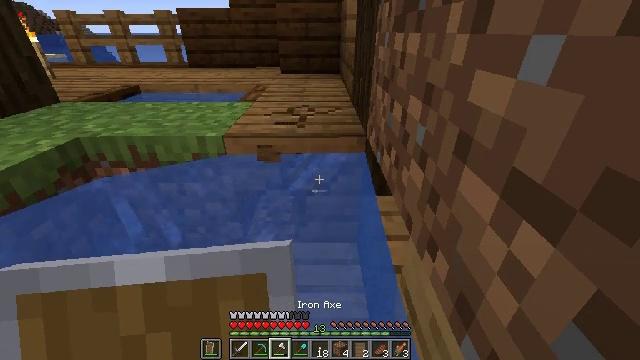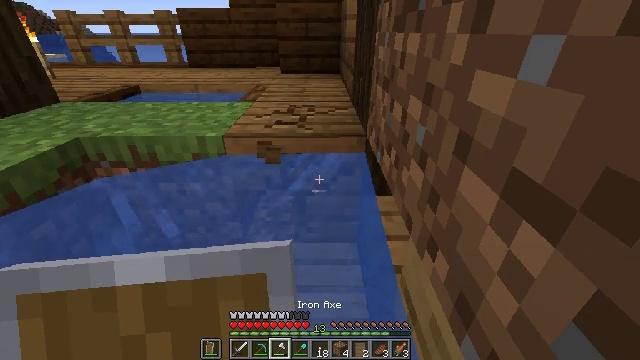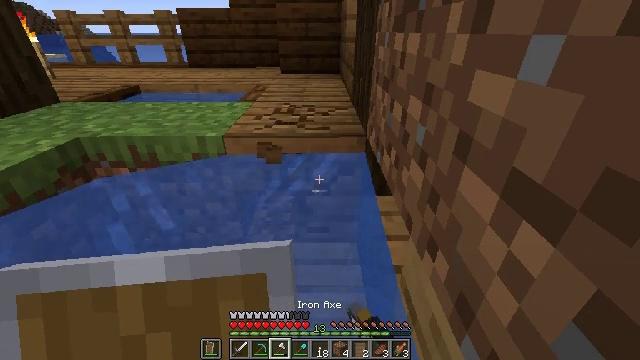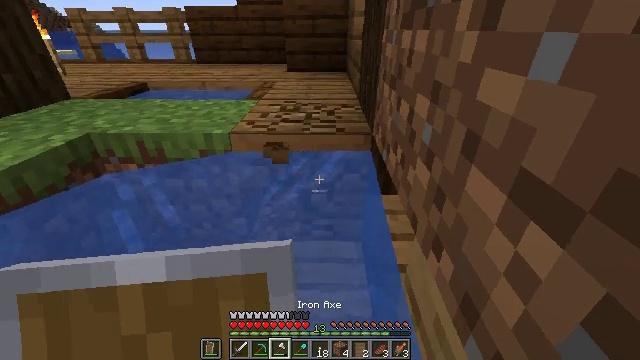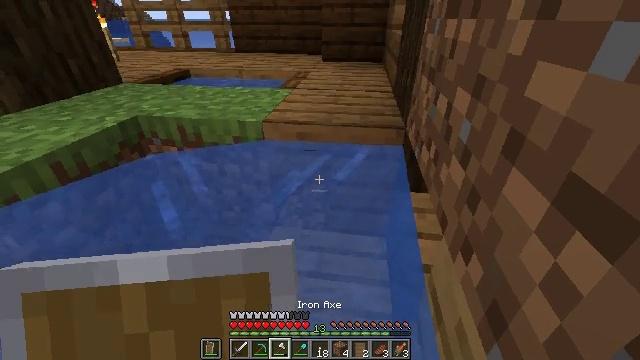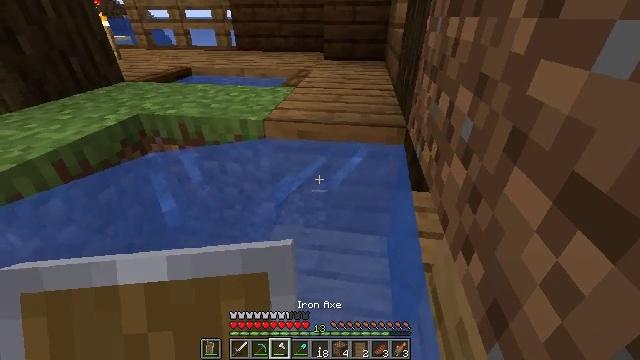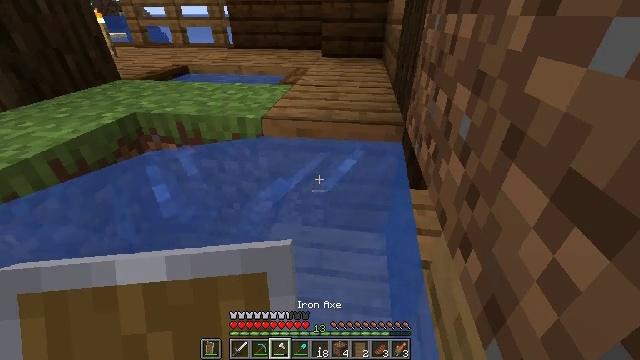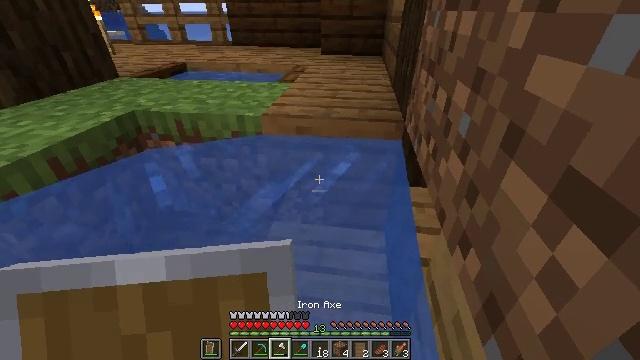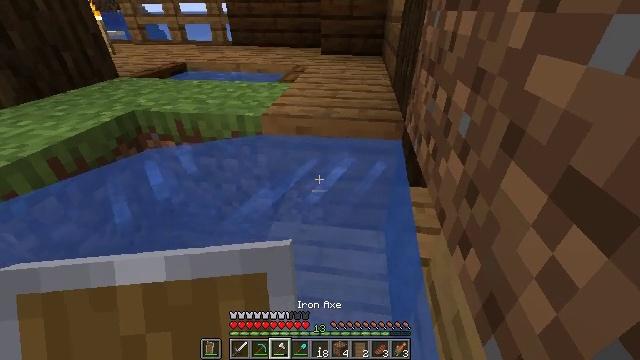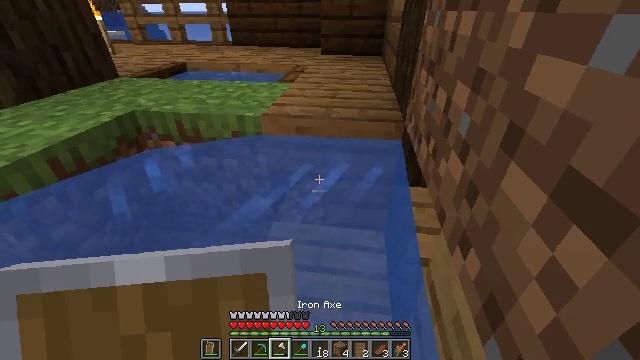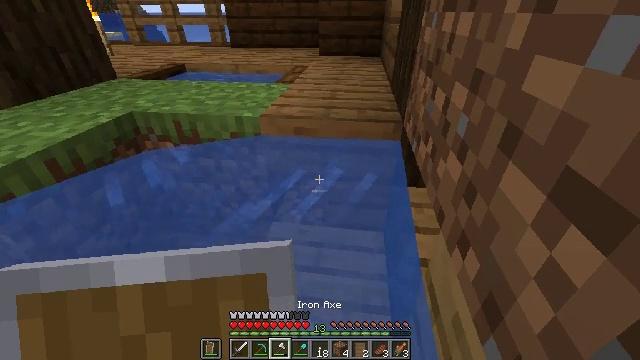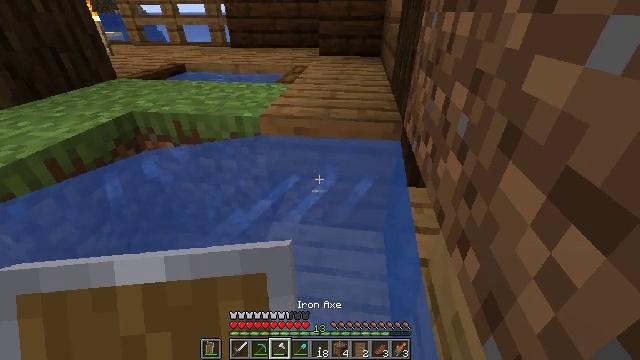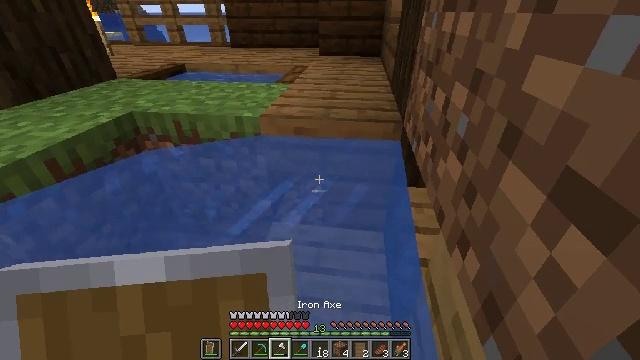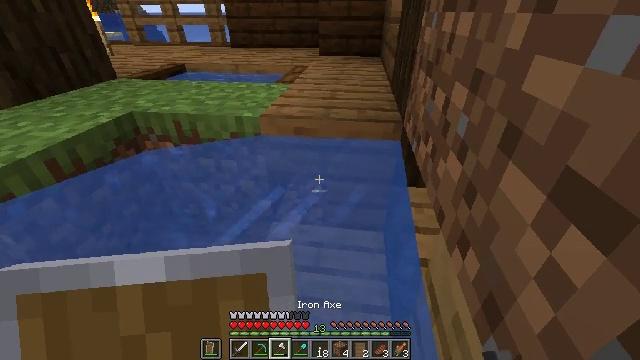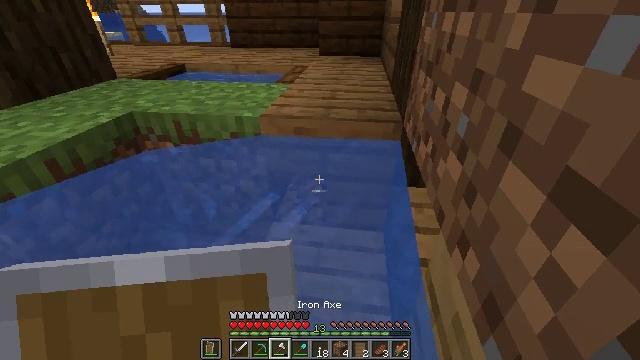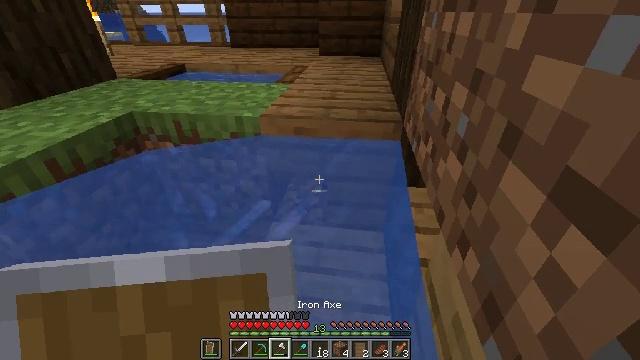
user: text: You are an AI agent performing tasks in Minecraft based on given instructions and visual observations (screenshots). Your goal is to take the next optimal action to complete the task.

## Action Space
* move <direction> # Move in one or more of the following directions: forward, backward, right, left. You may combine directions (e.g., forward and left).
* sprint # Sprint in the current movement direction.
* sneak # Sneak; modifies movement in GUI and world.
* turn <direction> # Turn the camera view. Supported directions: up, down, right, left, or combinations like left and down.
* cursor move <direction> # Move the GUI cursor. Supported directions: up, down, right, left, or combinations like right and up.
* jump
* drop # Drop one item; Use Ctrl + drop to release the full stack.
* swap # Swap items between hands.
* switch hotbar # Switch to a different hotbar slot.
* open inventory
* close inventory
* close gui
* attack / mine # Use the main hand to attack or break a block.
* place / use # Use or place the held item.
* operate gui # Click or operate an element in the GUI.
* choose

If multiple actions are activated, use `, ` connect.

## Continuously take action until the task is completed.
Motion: motion action
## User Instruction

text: Break the spruce stairs for wood.
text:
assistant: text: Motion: attack / mine
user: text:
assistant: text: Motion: attack / mine
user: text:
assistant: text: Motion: turn left, attack / mine
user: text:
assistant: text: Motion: turn left and down
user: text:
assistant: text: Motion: no_op
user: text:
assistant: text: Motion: no_op
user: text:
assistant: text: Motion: no_op
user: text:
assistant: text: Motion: no_op
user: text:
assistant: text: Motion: no_op
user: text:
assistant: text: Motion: no_op
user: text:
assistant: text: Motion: no_op
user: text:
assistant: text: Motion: attack / mine
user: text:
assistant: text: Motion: attack / mine
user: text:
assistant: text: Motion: attack / mine
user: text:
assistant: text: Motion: attack / mine
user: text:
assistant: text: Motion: attack / mine
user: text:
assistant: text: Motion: attack / mine
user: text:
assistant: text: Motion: attack / mine
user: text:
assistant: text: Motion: attack / mine
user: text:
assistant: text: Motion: attack / mine
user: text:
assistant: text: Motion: attack / mine
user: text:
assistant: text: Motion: attack / mine
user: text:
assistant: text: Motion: attack / mine
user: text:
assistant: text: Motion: attack / mine
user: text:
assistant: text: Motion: attack / mine
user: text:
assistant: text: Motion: turn up, attack / mine
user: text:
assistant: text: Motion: turn right and up, attack / mine
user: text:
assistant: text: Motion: attack / mine
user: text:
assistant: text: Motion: attack / mine
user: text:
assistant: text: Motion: attack / mine